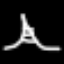
Label: The Eiffel Tower